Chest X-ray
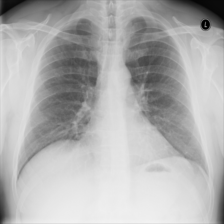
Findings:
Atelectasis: negative
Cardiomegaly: negative
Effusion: negative
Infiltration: negative
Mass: negative
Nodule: negative
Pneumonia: negative
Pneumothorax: negative
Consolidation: negative
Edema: negative
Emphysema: negative
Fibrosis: negative
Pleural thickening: negative
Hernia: negative